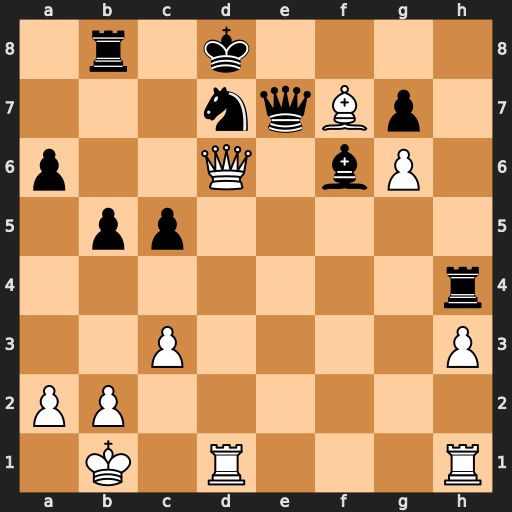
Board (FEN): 1r1k4/3nqBp1/p2Q1bP1/1pp5/7r/2P4P/PP6/1K1R3R
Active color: w
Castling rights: -
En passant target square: -
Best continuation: Qxb8#